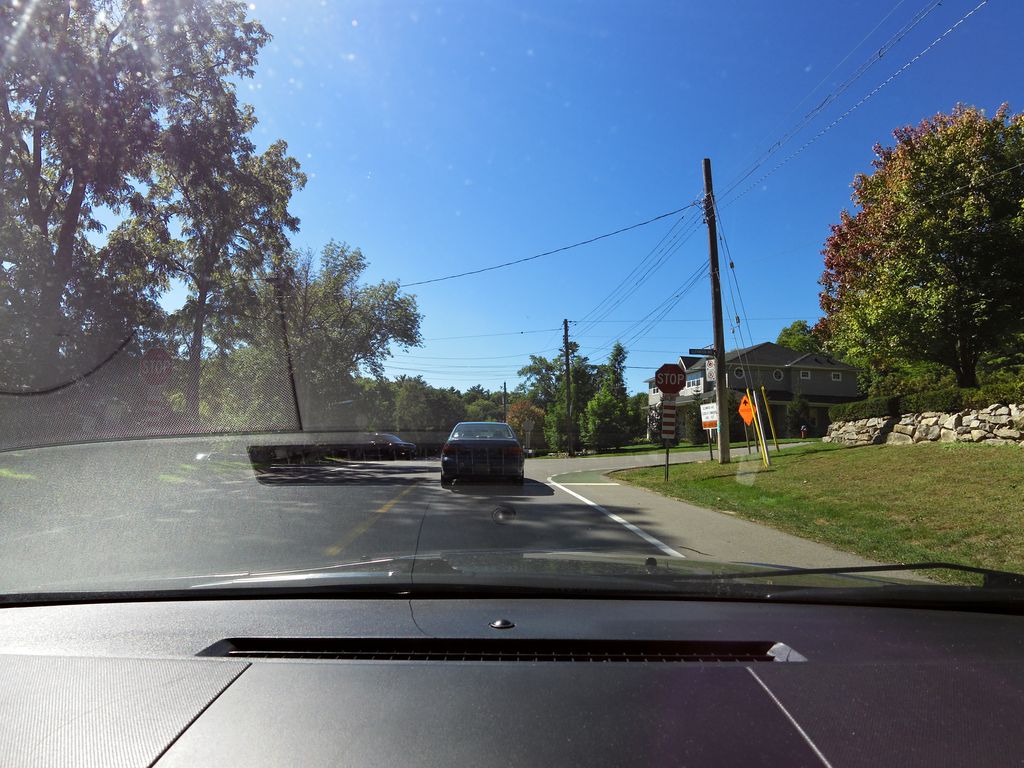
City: hamilton